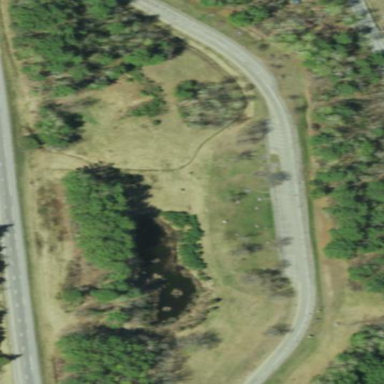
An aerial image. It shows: Rest area on the road.